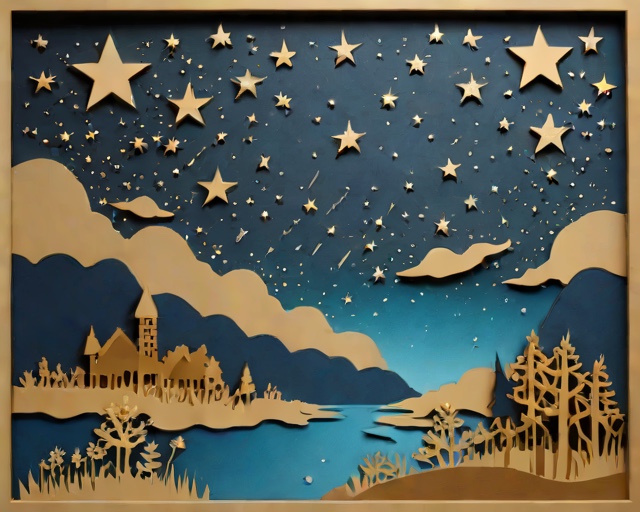
Category: Sympathy